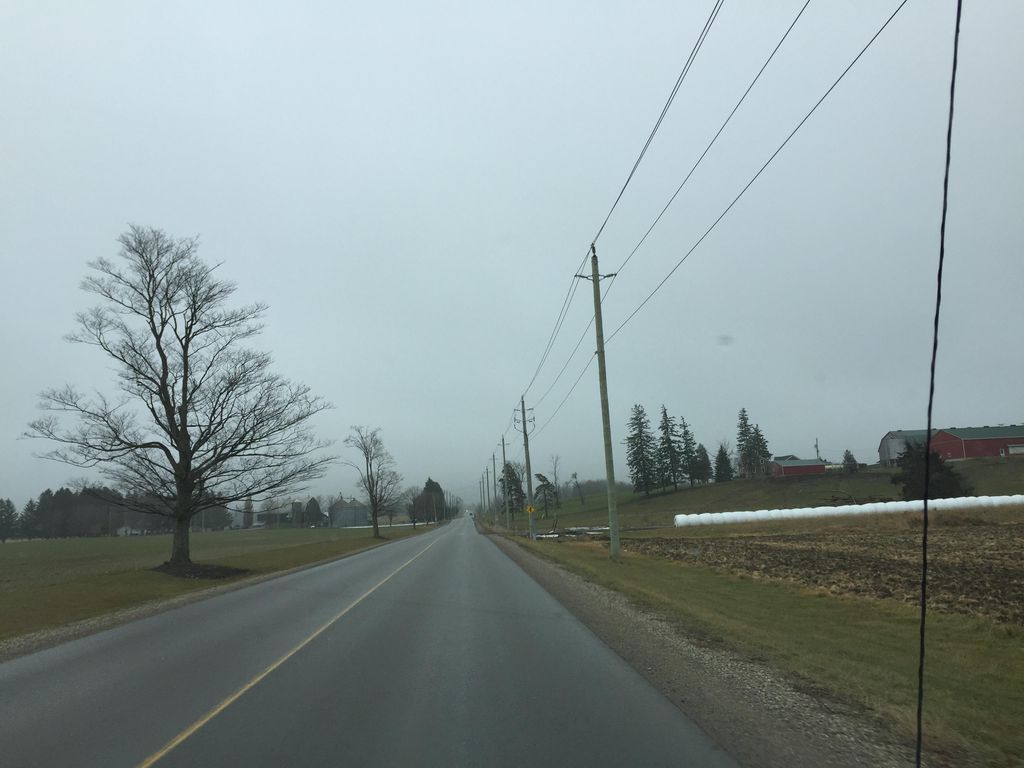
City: kitchener-waterloo